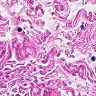
Metastatic tissue present: no